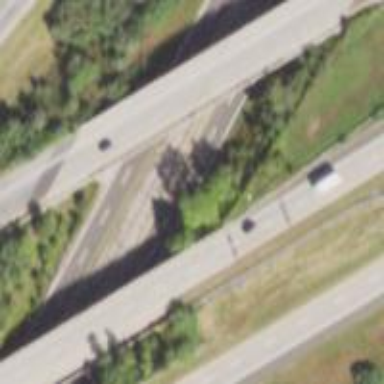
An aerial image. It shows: Man-made bridge.